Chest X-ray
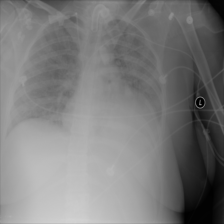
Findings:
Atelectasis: negative
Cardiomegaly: negative
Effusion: negative
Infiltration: negative
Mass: negative
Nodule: negative
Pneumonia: negative
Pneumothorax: negative
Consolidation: negative
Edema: negative
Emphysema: negative
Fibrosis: negative
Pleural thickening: negative
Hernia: negative